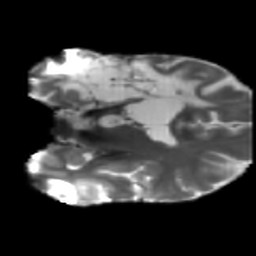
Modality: T2w
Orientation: coronal
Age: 41
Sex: male
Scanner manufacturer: siemens
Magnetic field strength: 3 T
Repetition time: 5.25 s
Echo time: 0.08 s